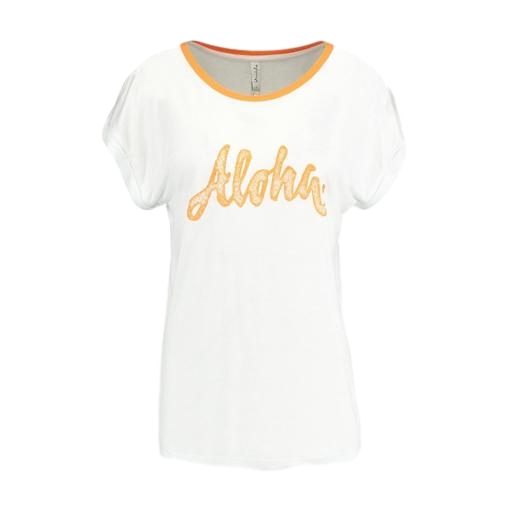
t-shirt twist graphic, white isla tee, women's tee, white background